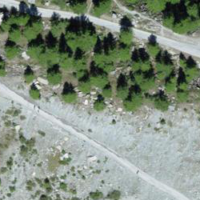
EUNIS habitat code: 48
Species observed at this site:
Rana temporaria